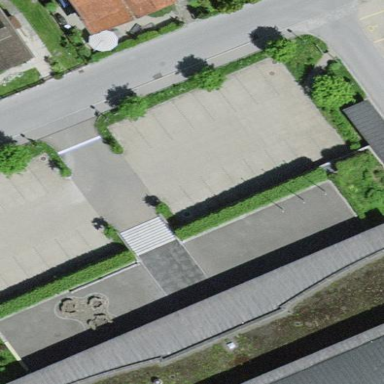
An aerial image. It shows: View of roof of building.